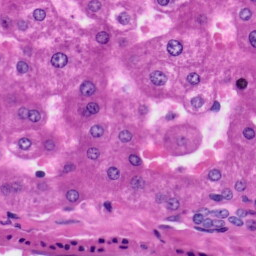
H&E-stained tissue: Liver